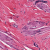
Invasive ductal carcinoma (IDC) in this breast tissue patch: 1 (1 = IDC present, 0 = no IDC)